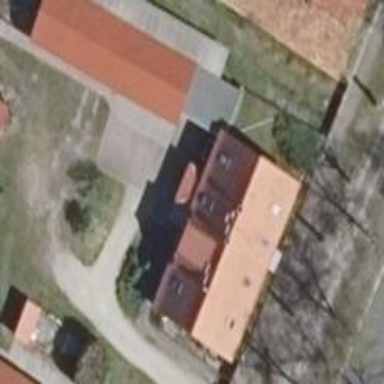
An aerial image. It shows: Gabled house with red roof oriented along direction.